Question: Following the example <URL>.
I am not adding anything else to the actionbar, no custom view and I am not using SherlockActionBar. The only difference with the example is that I have a base activity class that enables the drawer and that all my activities sub-class from it.

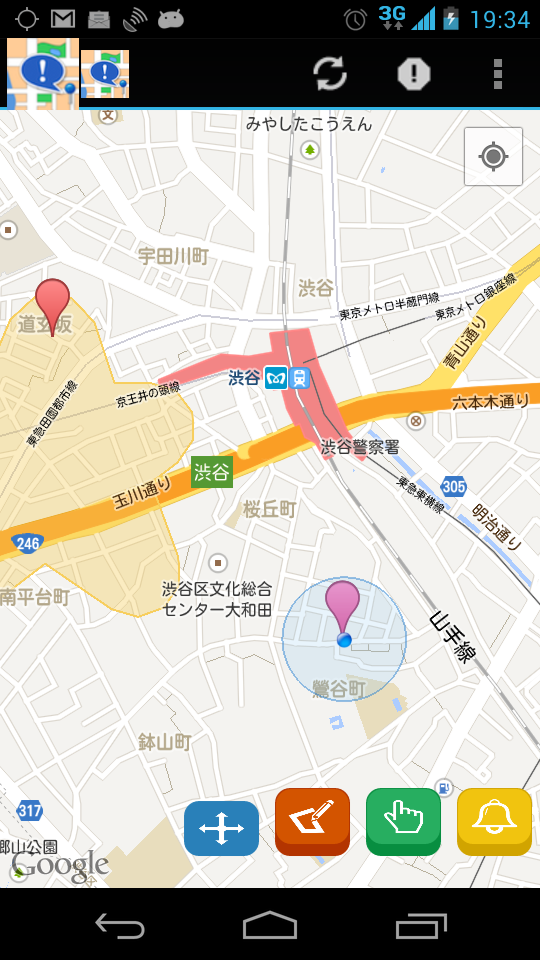
Answer: When you create the <URL>. It looks like you supplied that parameter as your launcher icon.
If you need the slide out artwork, you can download the official one <URL>.